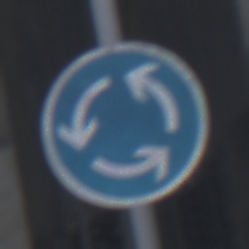
Verkehrszeichen: Kreisverkehr
Umgebung: Outdoor, Suburban
Tageszeit: MorningAfternoon
Wetter: Overcast
Licht: Natural
Jahreszeit: NotSpecified
Kontrast: LowContrast